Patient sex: M
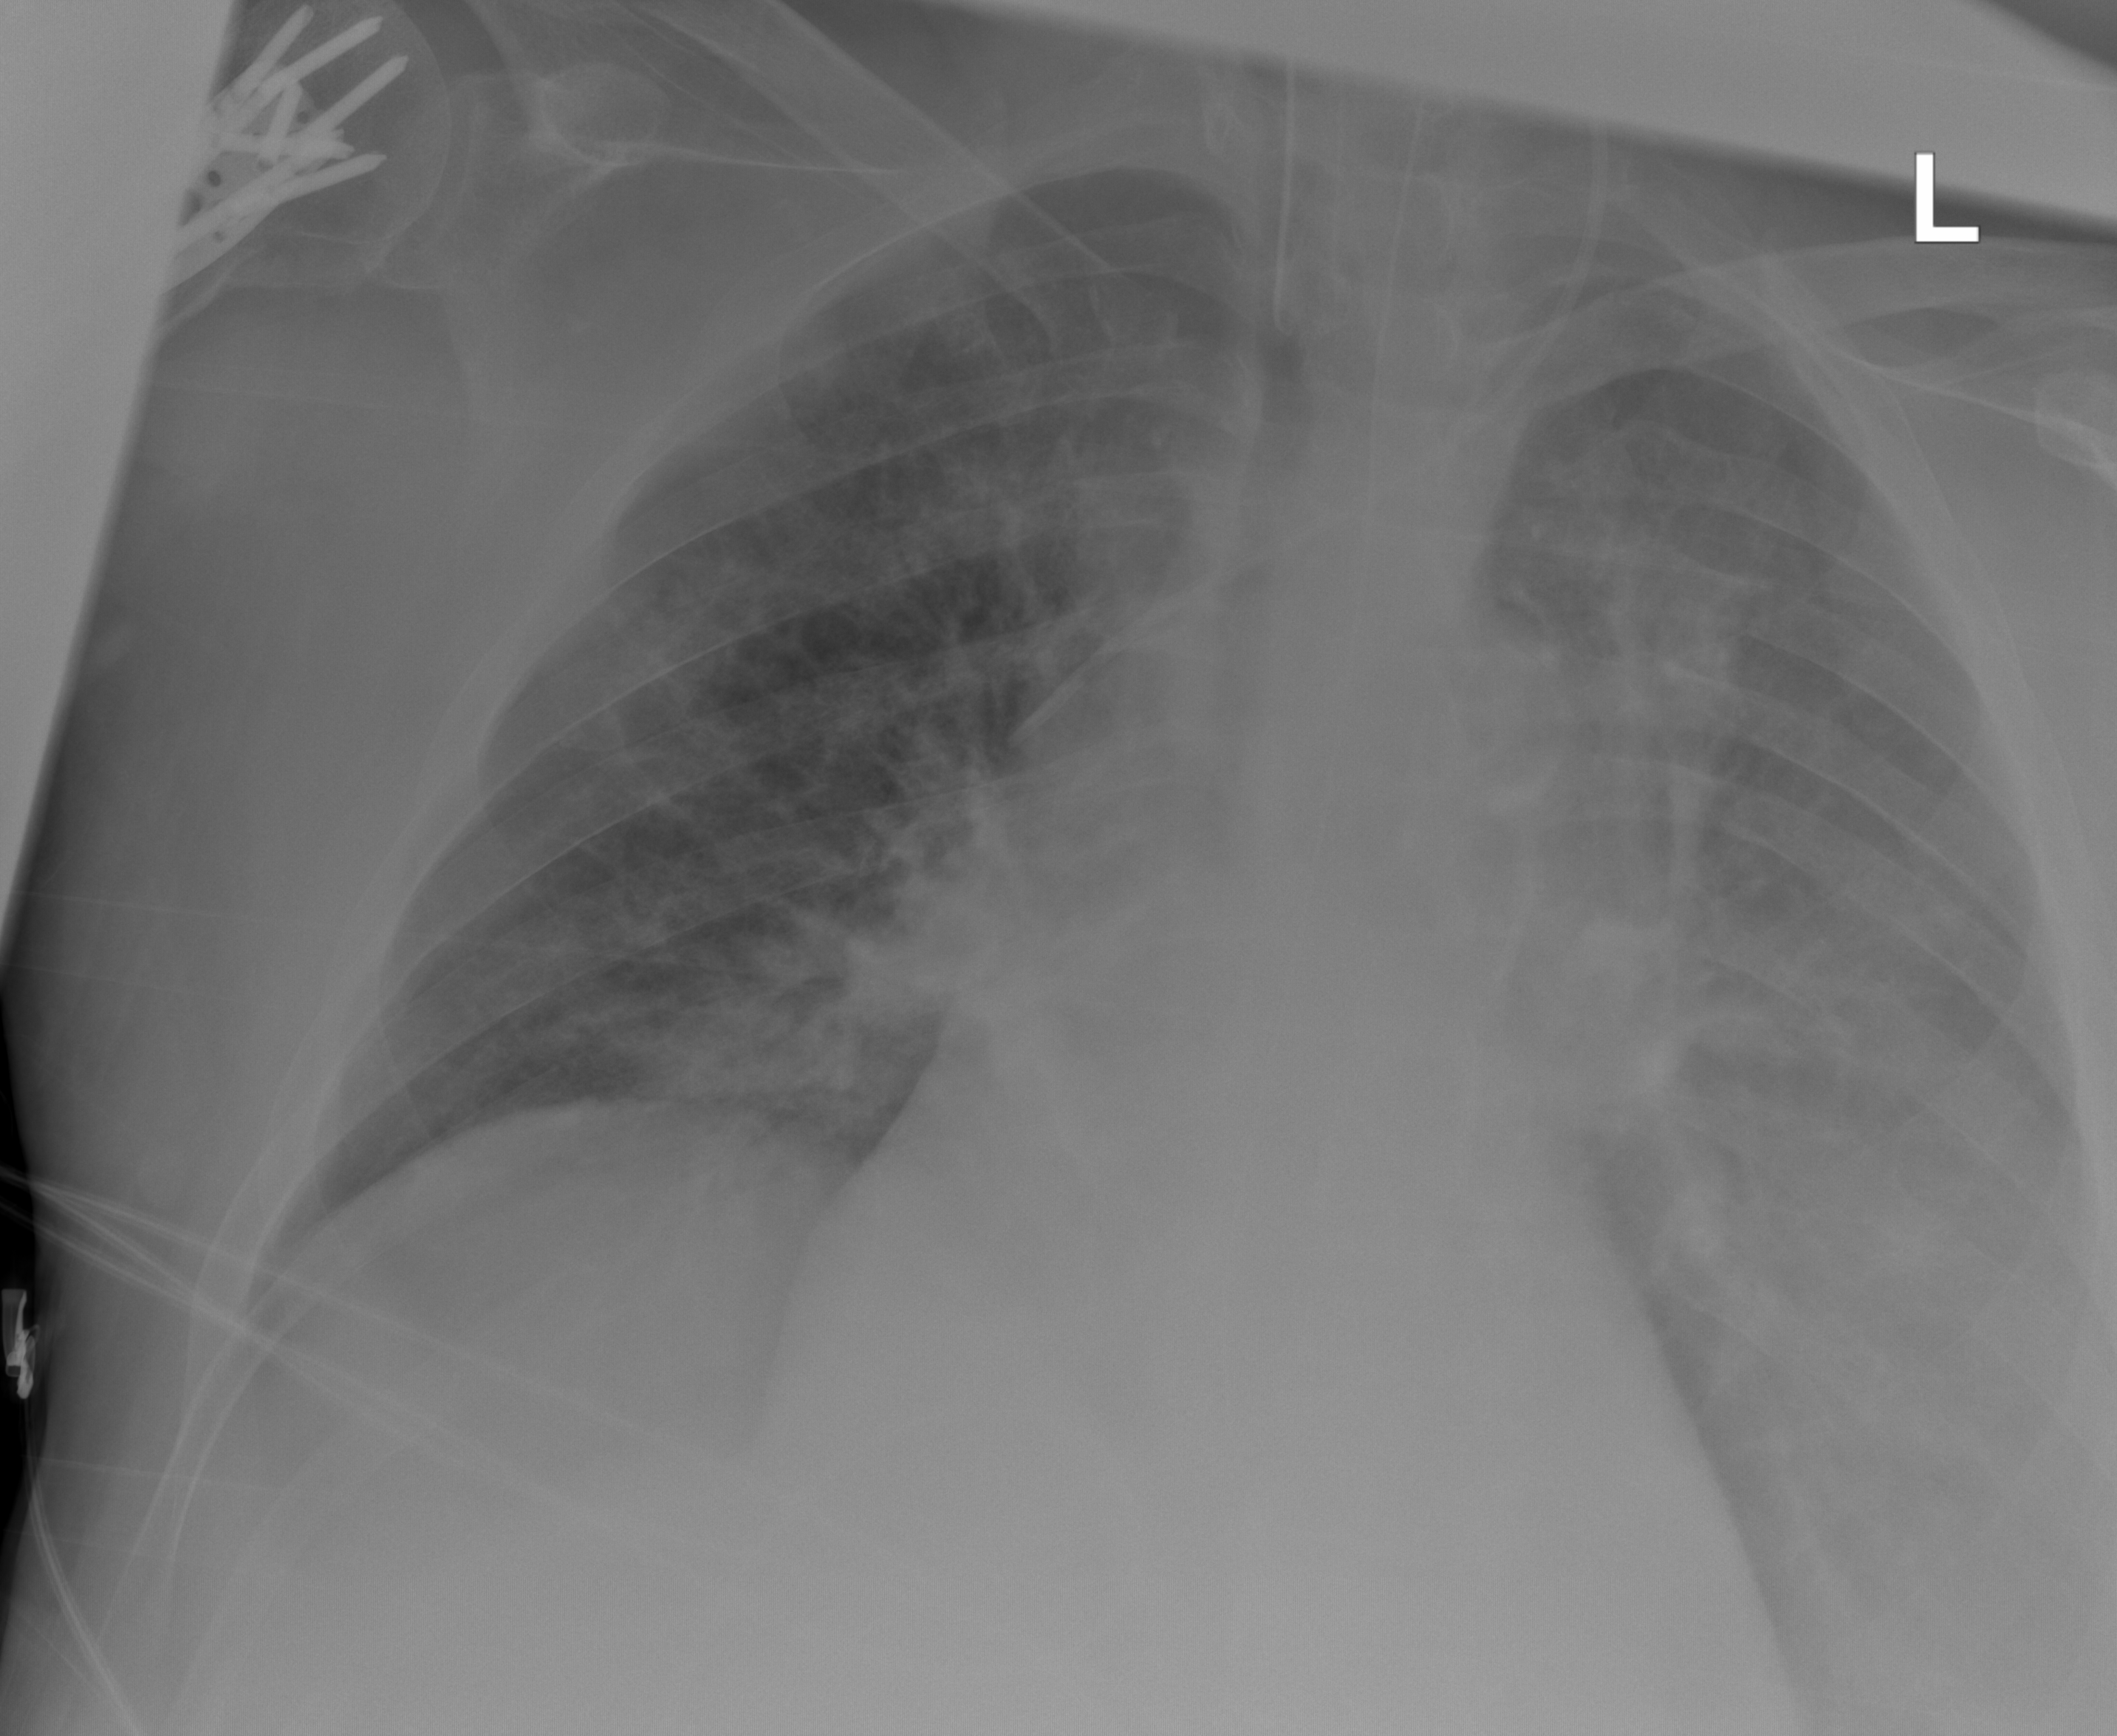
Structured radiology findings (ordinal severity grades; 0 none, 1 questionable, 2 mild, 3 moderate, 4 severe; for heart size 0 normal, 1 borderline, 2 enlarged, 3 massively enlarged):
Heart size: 0
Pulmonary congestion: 0
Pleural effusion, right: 0
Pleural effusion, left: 3
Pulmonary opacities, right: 3
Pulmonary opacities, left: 3
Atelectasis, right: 0
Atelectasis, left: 2